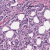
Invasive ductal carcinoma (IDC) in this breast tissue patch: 1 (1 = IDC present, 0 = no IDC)